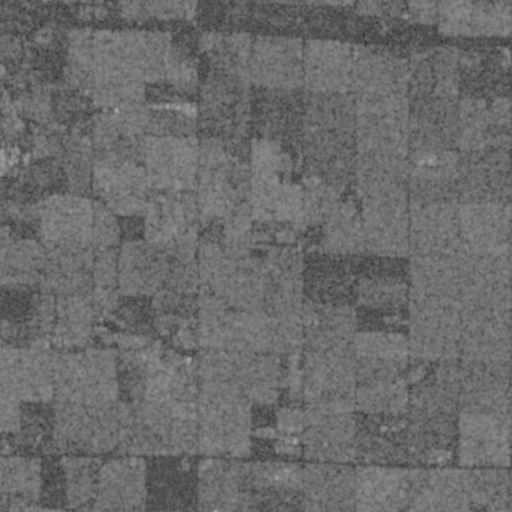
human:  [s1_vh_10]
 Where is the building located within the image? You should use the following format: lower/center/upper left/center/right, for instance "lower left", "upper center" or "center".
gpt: The building is located in the upper left of the image.
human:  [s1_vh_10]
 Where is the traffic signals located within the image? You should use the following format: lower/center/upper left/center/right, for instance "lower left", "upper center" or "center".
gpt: The traffic signals is located in the upper center of the image.
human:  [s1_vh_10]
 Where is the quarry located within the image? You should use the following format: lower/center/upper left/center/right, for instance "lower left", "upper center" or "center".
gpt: There is no quarry in the image.

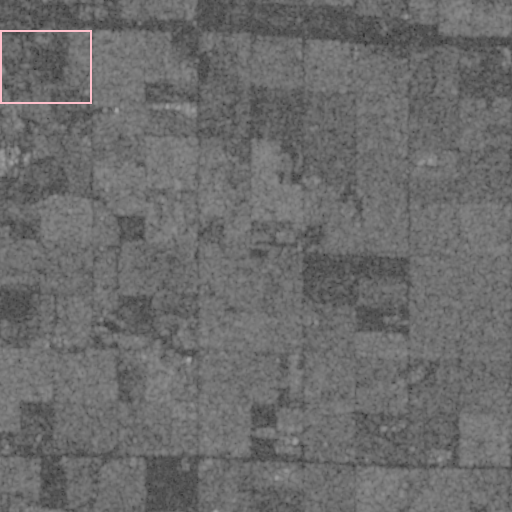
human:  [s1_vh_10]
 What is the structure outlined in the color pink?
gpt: The structure outlined in pink is a crop field.
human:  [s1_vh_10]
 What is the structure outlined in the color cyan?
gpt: There is no cyan outline.